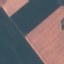
Land use / land cover class: AnnualCrop